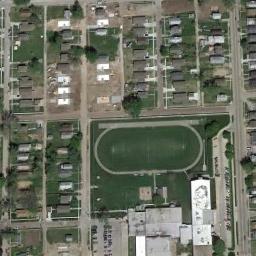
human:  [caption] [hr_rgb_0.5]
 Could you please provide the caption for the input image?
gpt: The ground track field is on a lawn and is surrounded by lots of houses arranged neatly .

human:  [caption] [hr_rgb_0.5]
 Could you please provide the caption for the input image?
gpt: The middle of the track and field is green .

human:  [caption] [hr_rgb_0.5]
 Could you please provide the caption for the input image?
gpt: There are many buildings next to the ground track field .

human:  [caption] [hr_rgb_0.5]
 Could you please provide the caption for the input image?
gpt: The track and field is built on the lawn, Next to the building and the parking lot .

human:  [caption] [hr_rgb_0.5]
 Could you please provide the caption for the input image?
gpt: There are many buildings arranged neatly near the ground track field .